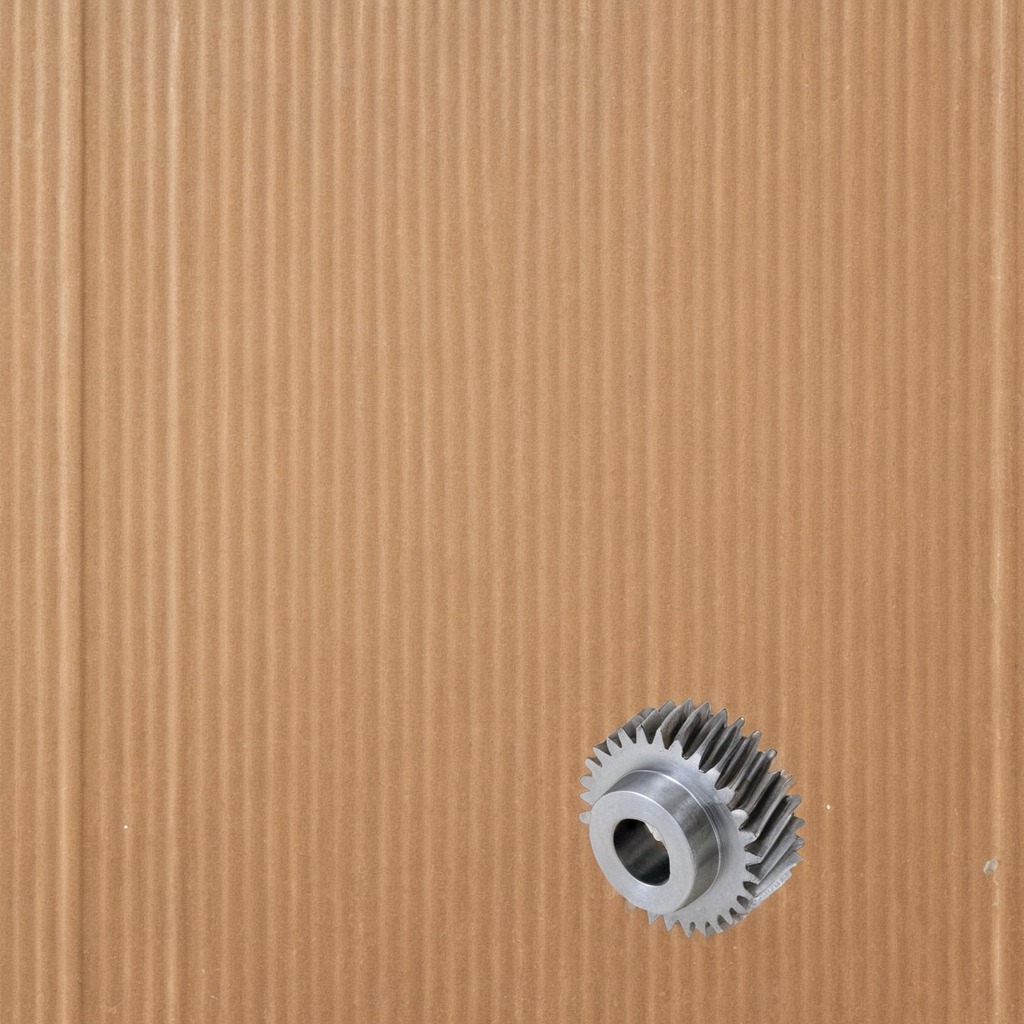
A steel gear with teeth lies on a cardboard box surface in an outdoor workshop during daytime bright natural light soft shadows slightly creased but